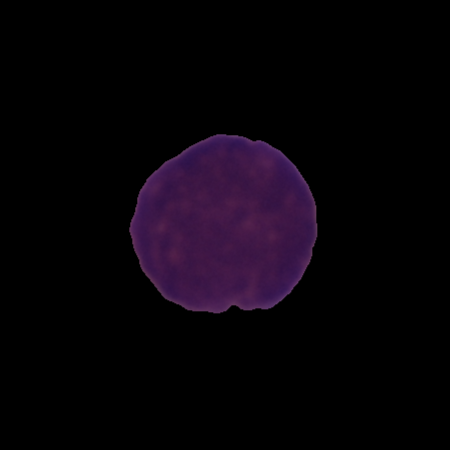
Label: cancer